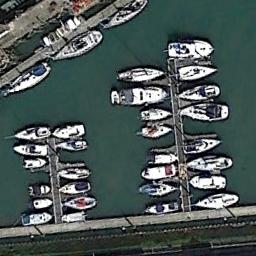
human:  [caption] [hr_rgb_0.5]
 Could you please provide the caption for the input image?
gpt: There is room for docking in the harbor .

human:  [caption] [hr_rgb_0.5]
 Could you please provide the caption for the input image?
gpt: Numerous ships are in the harbor .

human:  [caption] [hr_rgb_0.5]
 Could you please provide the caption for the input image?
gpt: Many yachts are neatly arranged on the sea side of the harbor .

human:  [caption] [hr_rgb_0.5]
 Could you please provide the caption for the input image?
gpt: The harbor has lots of neatly docked boats and the color of the waters is green .

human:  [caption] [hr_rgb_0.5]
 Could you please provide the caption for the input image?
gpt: There are some ships docked neatly at the harbor .